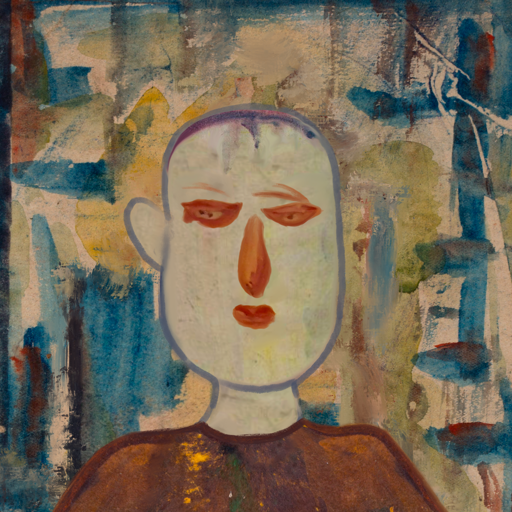
Background: Orphan, Head And Neck Front: Hill_Girl, Face Front: Pious_Lady, Bust: Comrade, Hair Front: Blank, Head Accessory: Blank, Second Necklace: Blank, Necklace: Blank, Baby: Blank